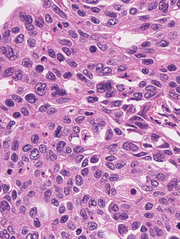
Tumor epithelial tissue: yes
Tumor-associated stroma tissue: no
Normal tissue: no